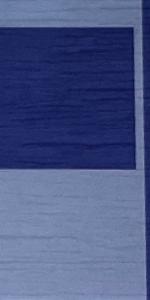
Label: Empty